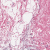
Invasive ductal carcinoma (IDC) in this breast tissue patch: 0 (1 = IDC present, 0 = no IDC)